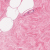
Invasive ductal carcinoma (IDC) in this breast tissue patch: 0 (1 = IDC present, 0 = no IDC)